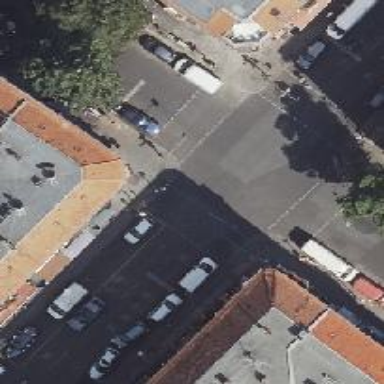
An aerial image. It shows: Road crossing with traffic signals.